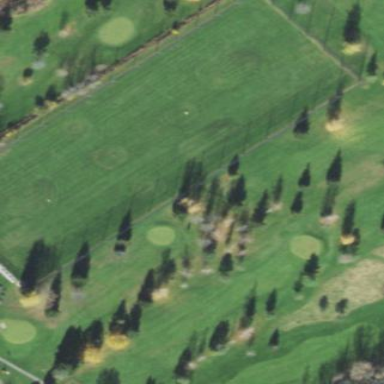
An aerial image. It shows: Golf course surrounded by greenery.